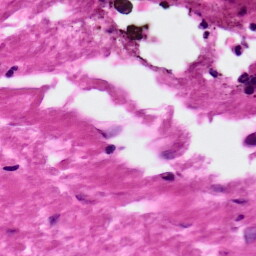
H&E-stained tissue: Ovarian